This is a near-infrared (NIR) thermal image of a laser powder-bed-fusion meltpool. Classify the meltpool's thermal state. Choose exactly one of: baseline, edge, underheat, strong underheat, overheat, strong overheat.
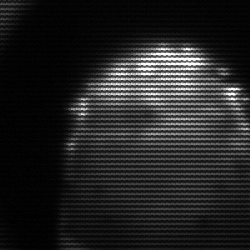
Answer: edge